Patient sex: F
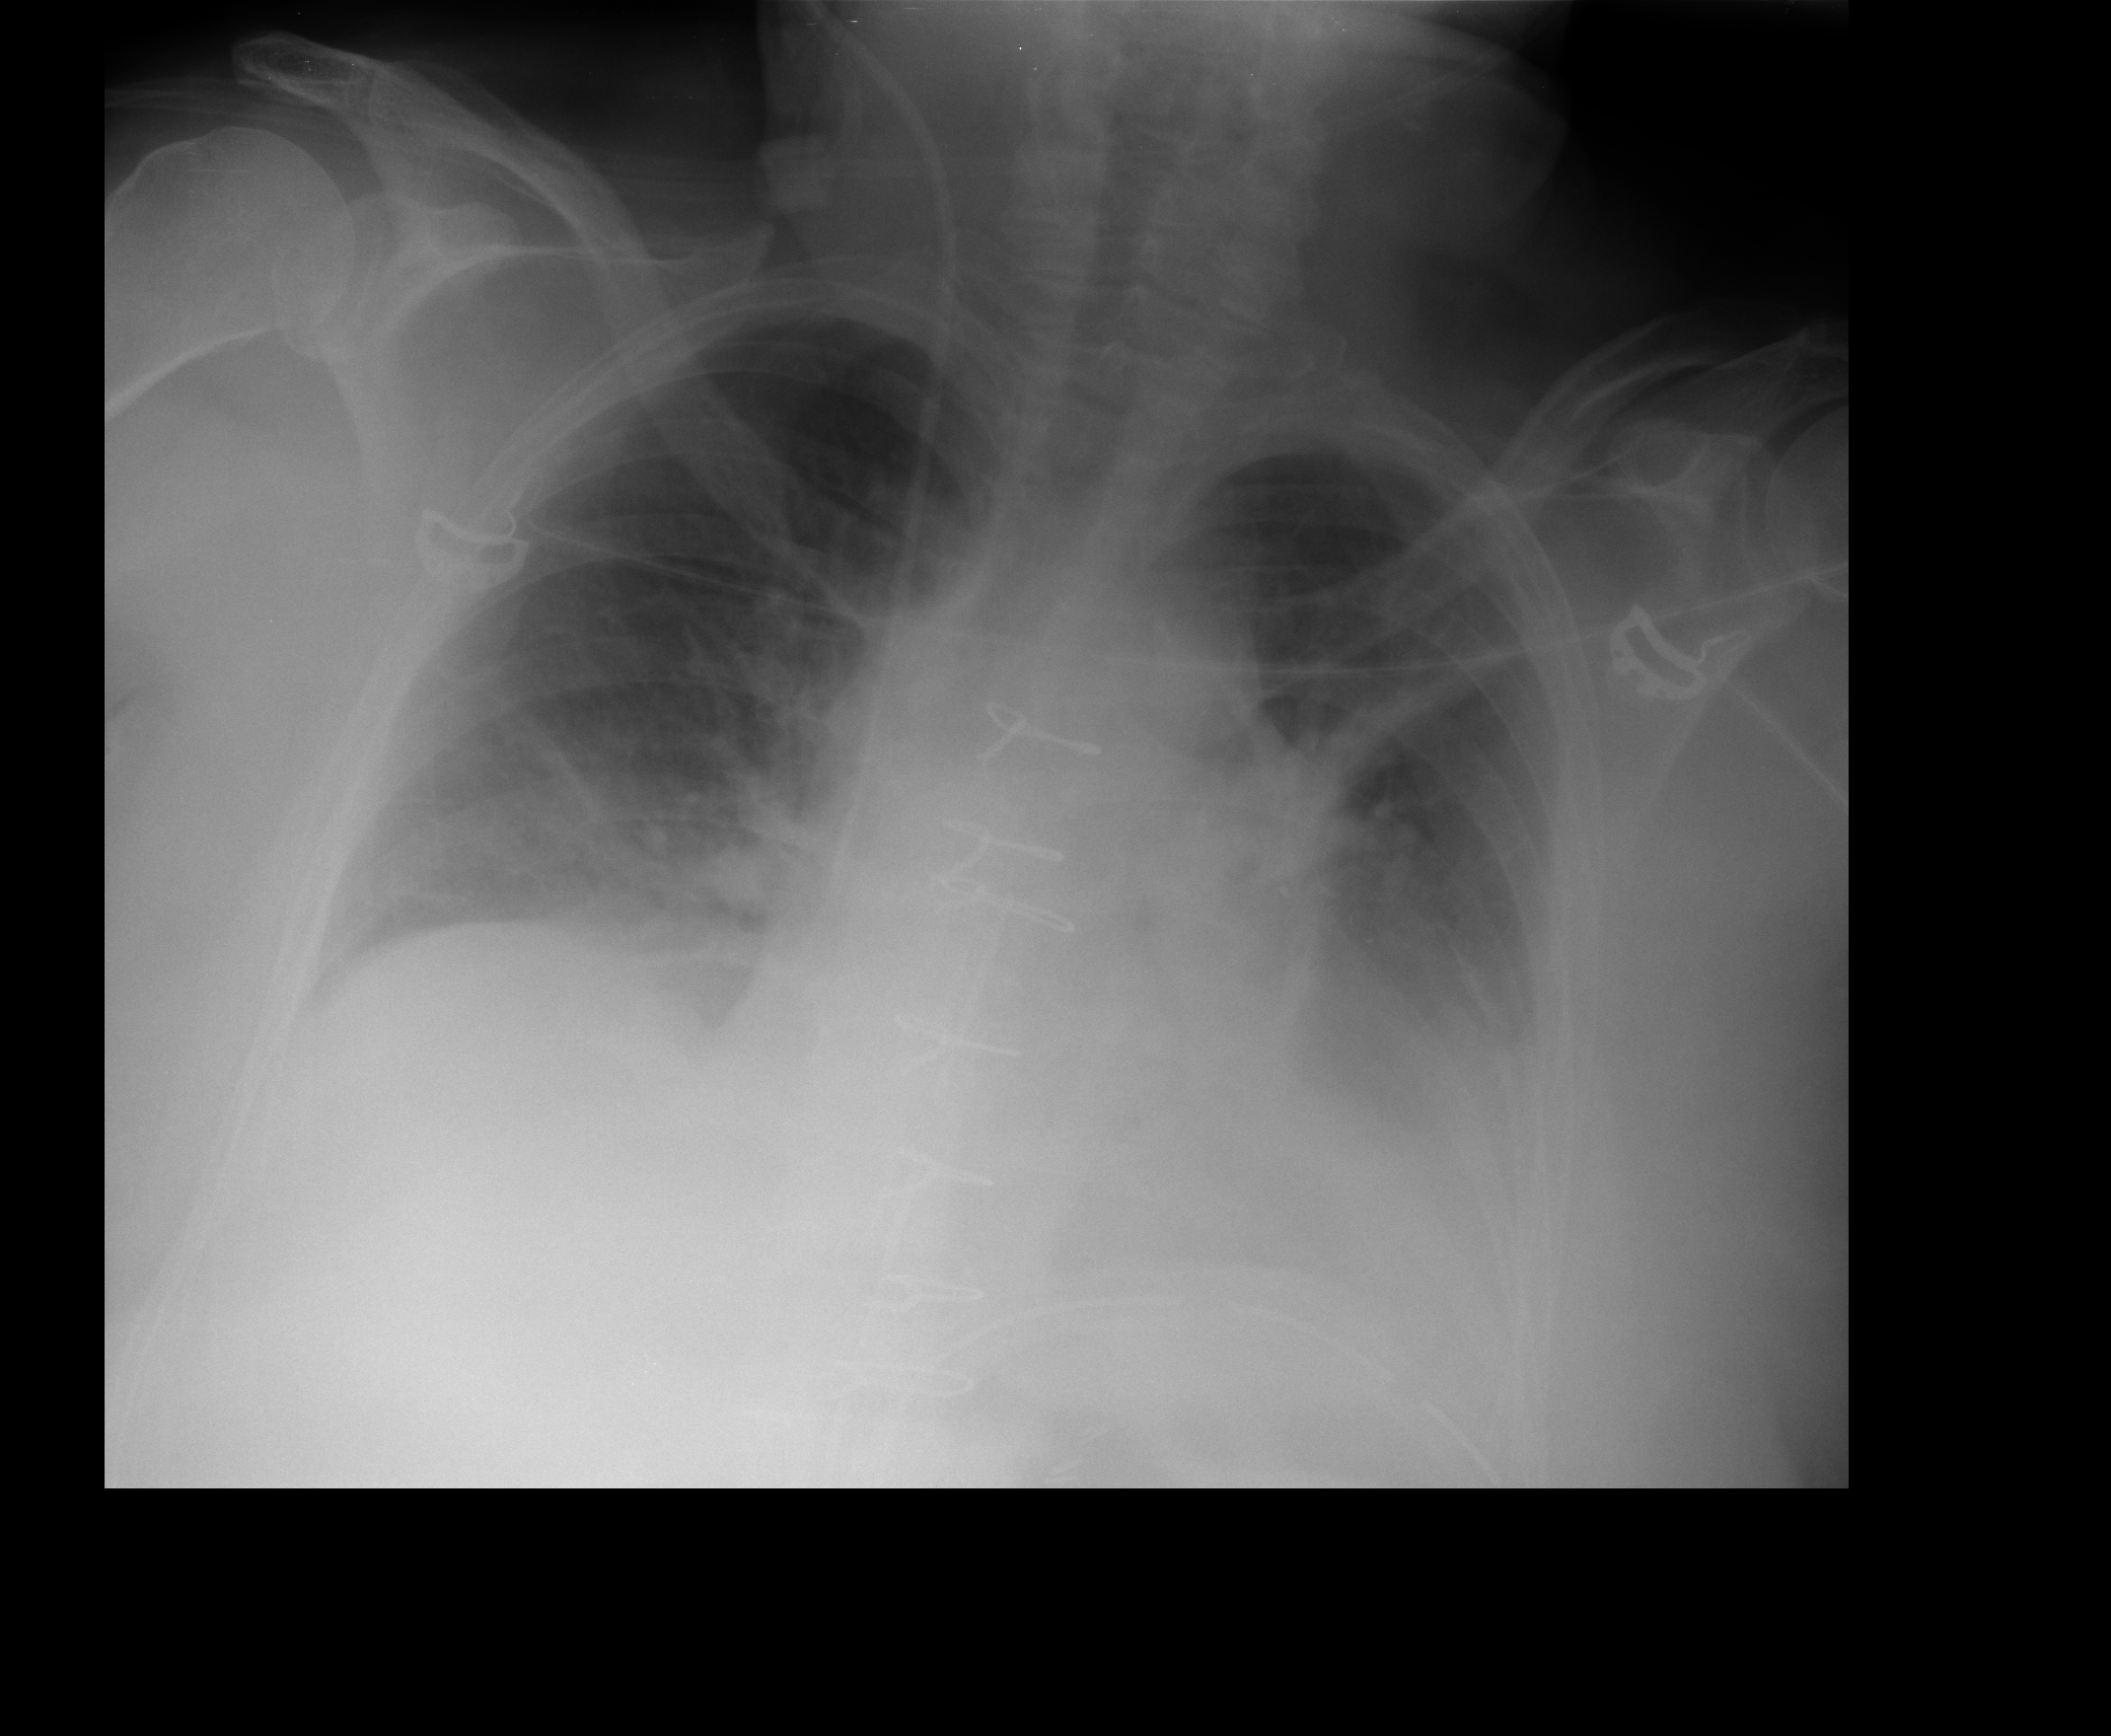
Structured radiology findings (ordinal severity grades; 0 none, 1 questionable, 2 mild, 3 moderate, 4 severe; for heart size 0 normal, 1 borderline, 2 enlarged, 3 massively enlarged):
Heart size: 2
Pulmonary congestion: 1
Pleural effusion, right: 1
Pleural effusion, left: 2
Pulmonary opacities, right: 1
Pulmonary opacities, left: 1
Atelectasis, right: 2
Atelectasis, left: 2